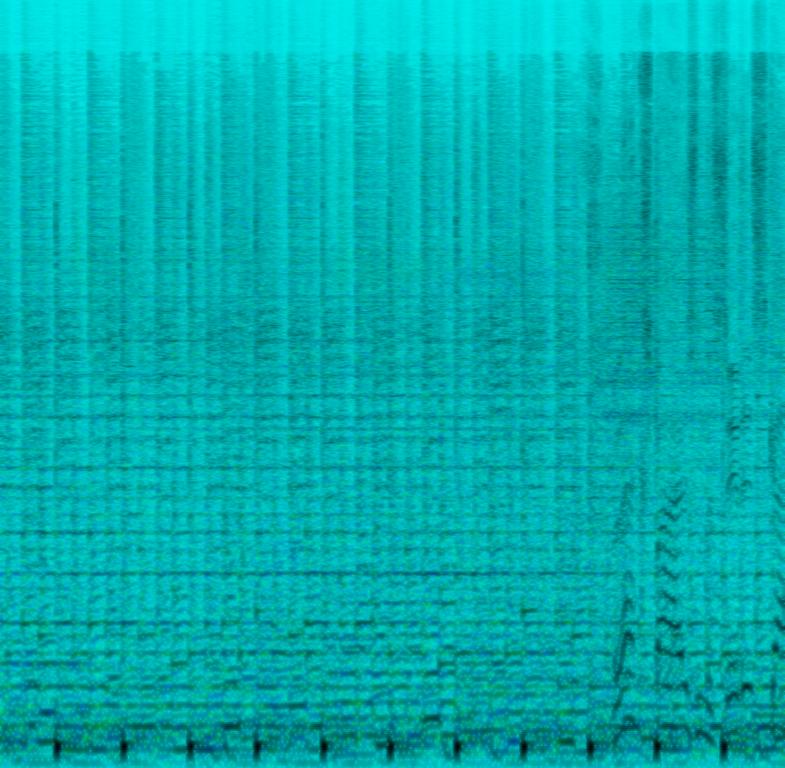
A male voice is singing with a mid-melody. Different synthesizer sounds are playing arpeggios being used as bassline and other sounds as melody in the mid range and higher register. An acoustic sounding kick is playing on every beat. This song may be playing in a synth retro movie.